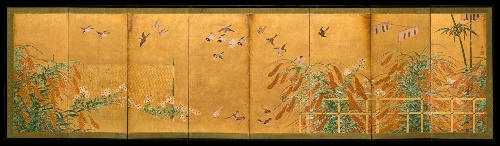
Title: 伝狩野山楽筆　粟に小禽図屏風|Autumn Millet and Small Birds
Artist: Kano Sanraku
Artist bio: Japanese, 1559–1635
Object type: Screens
Classification: Paintings
Medium: Pair of eight-panel foldingscreens; ink, color, and gold on gilt paper
Culture: Japan
Period: Edo period (1615–1868)
Dimensions: Image (each screen): 33 1/2 x 134 1/2 in. (85.1 x 341.6 cm)
Department: Asian Art
Credit line: Purchase, Joseph Pulitzer Bequest, 1957
Accession year: 1957
Repository: Metropolitan Museum of Art, New York, NY
Tags: Birds|Plants|Autumn